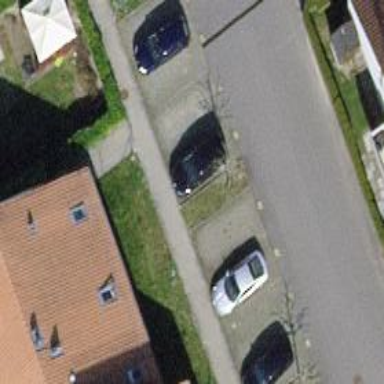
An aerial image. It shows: Street-side parking area.